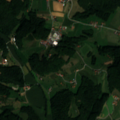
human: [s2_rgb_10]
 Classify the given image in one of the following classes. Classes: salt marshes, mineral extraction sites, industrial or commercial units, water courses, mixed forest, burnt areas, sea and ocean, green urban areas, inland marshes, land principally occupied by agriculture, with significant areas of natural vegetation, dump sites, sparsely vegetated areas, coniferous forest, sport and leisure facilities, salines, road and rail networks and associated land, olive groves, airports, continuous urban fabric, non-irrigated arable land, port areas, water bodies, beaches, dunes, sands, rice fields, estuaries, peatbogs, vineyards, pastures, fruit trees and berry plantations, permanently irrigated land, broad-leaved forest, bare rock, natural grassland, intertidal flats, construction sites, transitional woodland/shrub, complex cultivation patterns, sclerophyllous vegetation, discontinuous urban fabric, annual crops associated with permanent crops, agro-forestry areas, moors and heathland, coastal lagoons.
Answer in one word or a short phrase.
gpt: discontinuous urban fabric, pastures, complex cultivation patterns, land principally occupied by agriculture, with significant areas of natural vegetation, broad-leaved forest